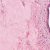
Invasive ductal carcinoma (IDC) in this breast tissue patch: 0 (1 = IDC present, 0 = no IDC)